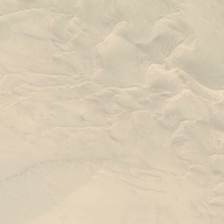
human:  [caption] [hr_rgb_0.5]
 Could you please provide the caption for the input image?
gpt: it is a piece of yellow desert .

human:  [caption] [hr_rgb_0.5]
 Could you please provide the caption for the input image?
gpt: it is a piece of yellow desert .

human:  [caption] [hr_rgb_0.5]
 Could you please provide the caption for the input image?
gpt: it is a piece of yellow desert .

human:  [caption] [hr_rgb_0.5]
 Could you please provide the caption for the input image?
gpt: it is a piece of yellow desert .

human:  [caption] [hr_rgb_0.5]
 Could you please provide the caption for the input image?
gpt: it is a piece of yellow desert .